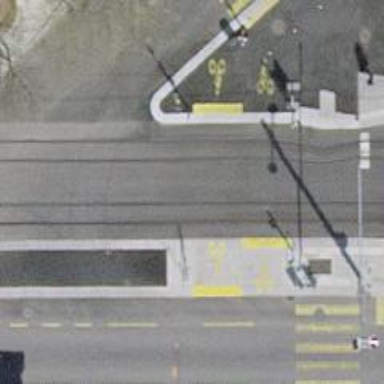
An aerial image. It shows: Road with traffic signals.